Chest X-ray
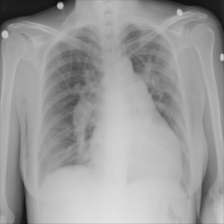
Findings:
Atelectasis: positive
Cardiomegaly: positive
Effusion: negative
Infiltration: negative
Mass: negative
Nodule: negative
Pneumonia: negative
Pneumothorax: negative
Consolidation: positive
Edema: negative
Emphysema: negative
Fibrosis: negative
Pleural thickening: negative
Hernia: negative